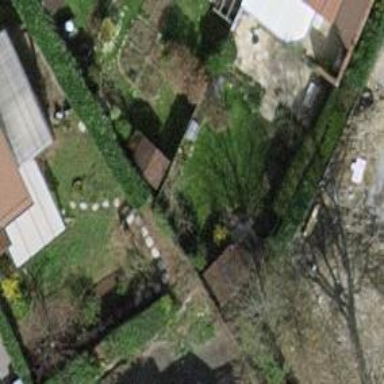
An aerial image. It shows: Garden enclosed by fence.